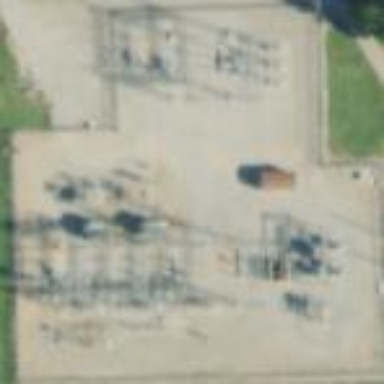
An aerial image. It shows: Distribution level power substation surrounded by fence.